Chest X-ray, AP view. Patient: 39 years old, sex M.
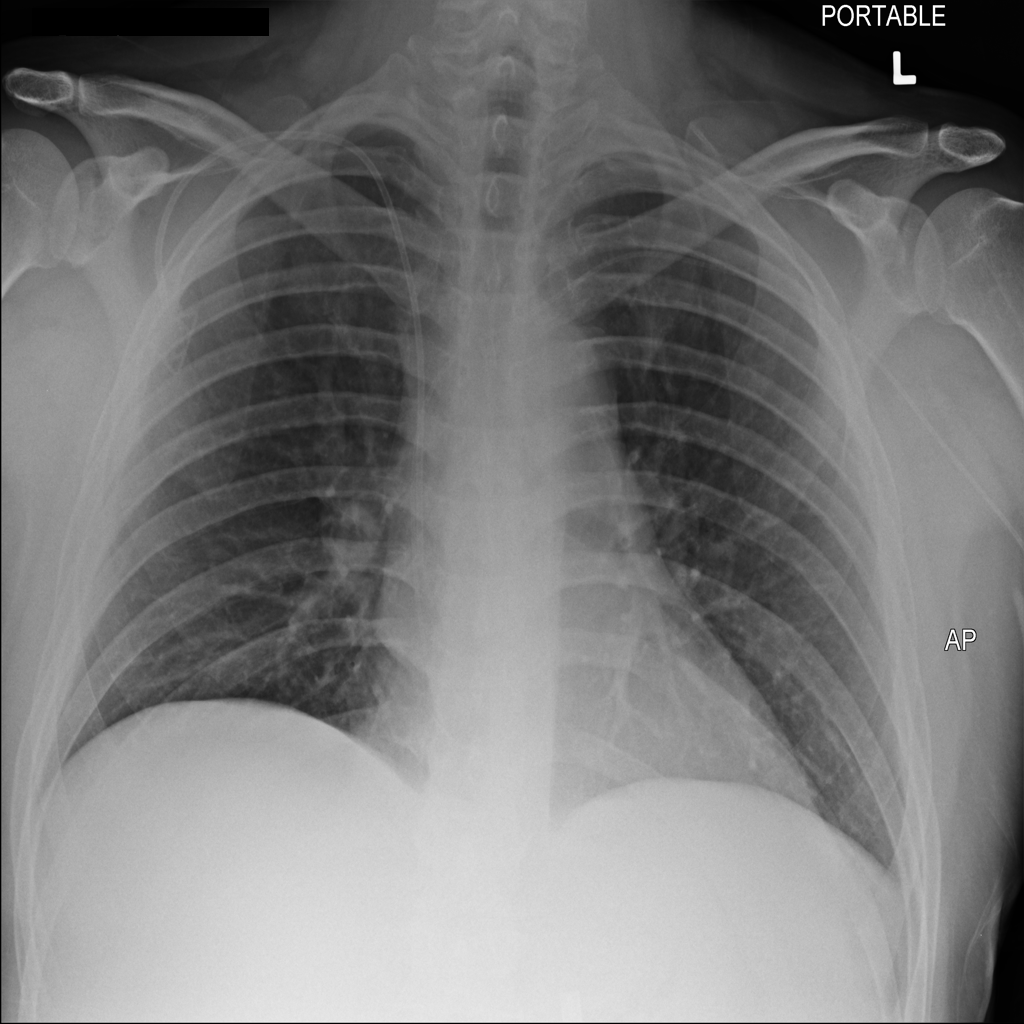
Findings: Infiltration